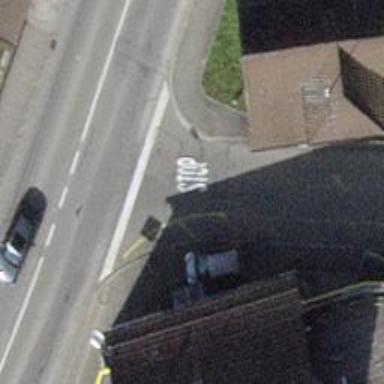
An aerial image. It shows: Asphalt road that is classified as tertiary link.